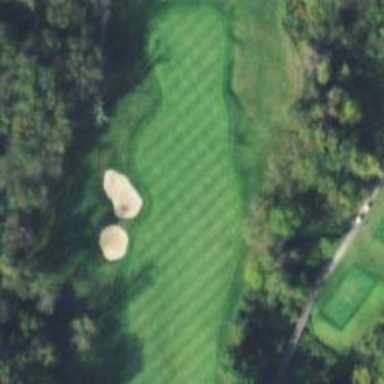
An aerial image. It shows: Golf fairway surrounded by grass.